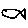
Label: fish